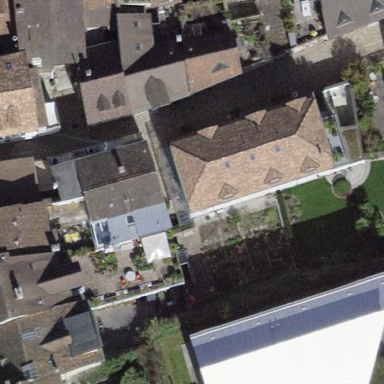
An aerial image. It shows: Building with tiled roof.